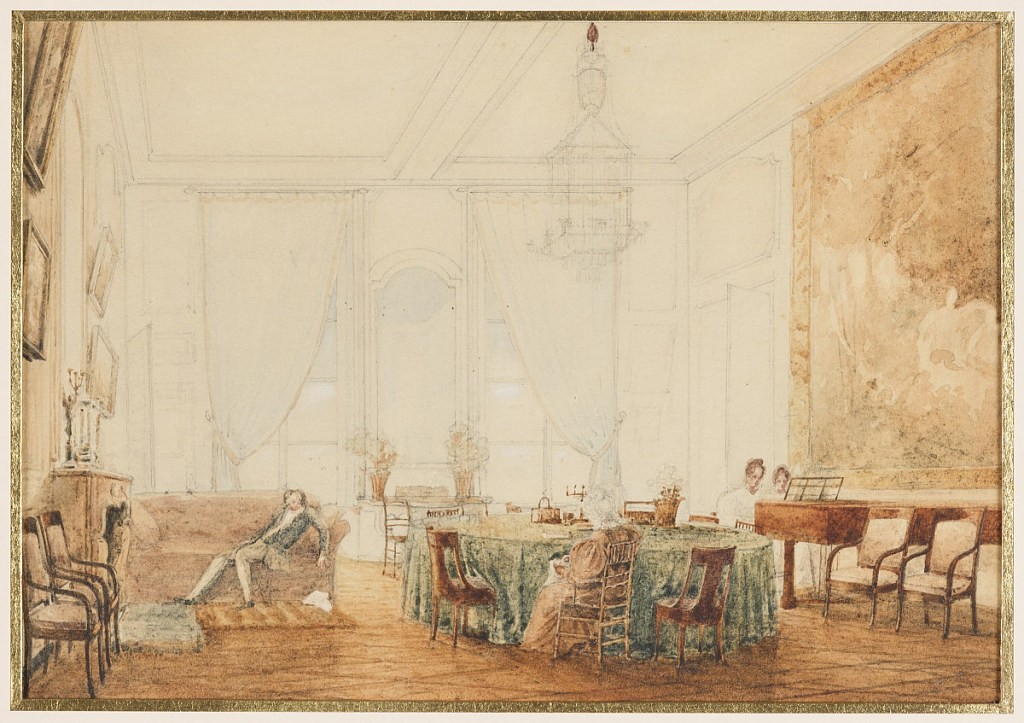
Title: Interior
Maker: Unknown, French
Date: early 19th century
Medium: Brush and watercolor and graphite
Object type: Drawing
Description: This view shows a large salon dominated by a center table covered with a green cloth. A woman, possibly doing handwork, is seated on a cane chair at the table.  On the right, two women are at the piano, while on the left, a man relaxes on a sofa. The parquet floor in a large diamond pattern and Empire armchairs complete the room.